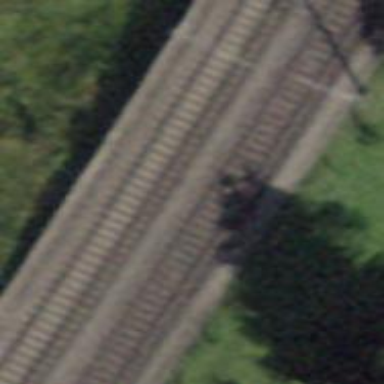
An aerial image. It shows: Railway with electrified contact lines.